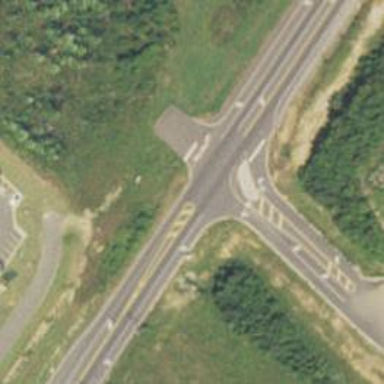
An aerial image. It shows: Stop road.